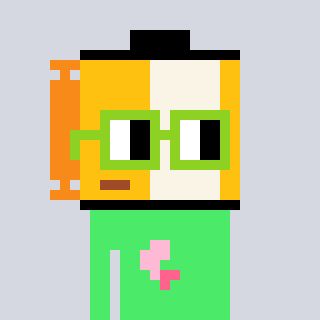
a pixel art character with square light green glasses, a film roll-shaped head and a teal-colored body on a cool background